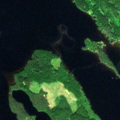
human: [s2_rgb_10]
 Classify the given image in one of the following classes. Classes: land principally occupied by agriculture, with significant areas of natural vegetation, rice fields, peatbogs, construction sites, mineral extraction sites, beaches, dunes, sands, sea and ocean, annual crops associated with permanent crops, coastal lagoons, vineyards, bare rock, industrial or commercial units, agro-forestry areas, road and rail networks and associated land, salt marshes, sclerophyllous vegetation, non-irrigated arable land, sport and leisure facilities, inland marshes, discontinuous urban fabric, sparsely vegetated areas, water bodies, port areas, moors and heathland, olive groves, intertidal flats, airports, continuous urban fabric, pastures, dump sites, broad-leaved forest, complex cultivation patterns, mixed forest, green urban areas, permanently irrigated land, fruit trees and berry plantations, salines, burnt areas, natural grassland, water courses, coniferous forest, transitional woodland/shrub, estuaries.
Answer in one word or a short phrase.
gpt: coniferous forest, mixed forest, water bodies